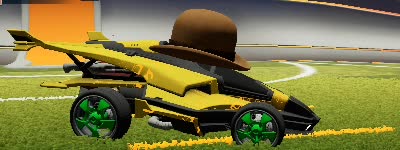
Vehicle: aftershock